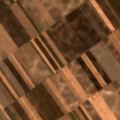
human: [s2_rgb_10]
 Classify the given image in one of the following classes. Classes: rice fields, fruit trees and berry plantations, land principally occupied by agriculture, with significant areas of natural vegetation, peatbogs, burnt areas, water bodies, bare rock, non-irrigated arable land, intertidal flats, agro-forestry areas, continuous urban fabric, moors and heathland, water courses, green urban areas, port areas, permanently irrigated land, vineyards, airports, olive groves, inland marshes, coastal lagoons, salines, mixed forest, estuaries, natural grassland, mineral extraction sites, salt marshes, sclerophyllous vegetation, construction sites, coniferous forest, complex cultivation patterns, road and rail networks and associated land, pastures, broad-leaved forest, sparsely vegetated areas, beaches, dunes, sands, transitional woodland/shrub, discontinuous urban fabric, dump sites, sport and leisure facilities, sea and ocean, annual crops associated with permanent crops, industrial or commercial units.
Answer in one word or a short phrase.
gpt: non-irrigated arable land